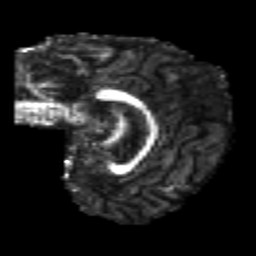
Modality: FA
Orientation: sagittal
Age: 22
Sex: male
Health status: healthy
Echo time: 0.074 s